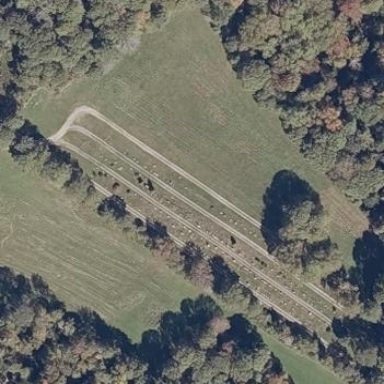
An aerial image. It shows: Cemetery.